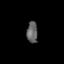
Tissue: skin
Cell type: Epithelial cells
Senescence score: 0.2785
Nuclear area (px): 227
Mean DAPI intensity: 97.502